Interaction volume radius: 10 \u00c5
Interaction volume height: 15 \u00c5
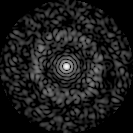
Disorder parameter: 0.8199